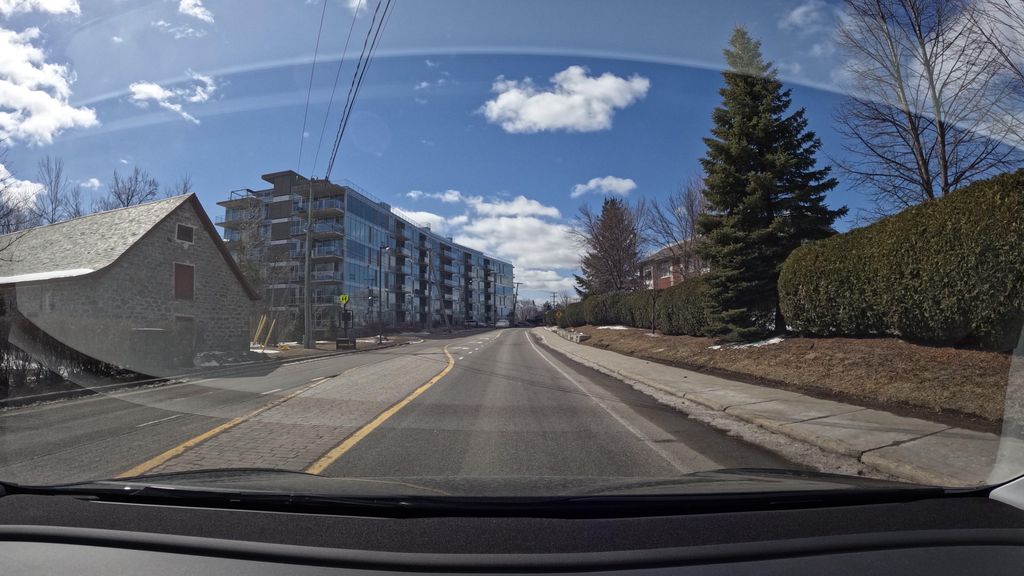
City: montreal